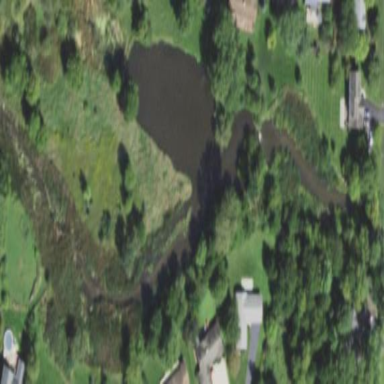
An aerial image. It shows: Residential area bordering swampy wetland.